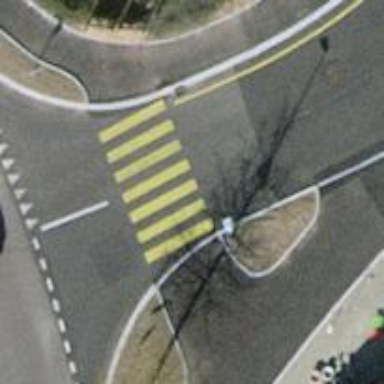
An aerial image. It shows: Uncontrolled zebra crossing on the road.